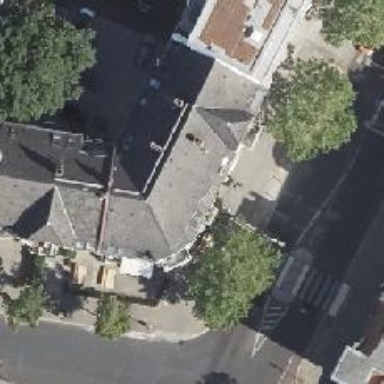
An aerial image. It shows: Cafe.